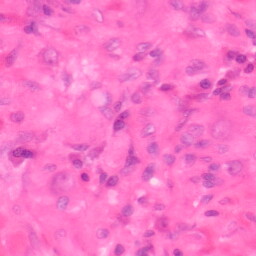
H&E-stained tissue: Colon